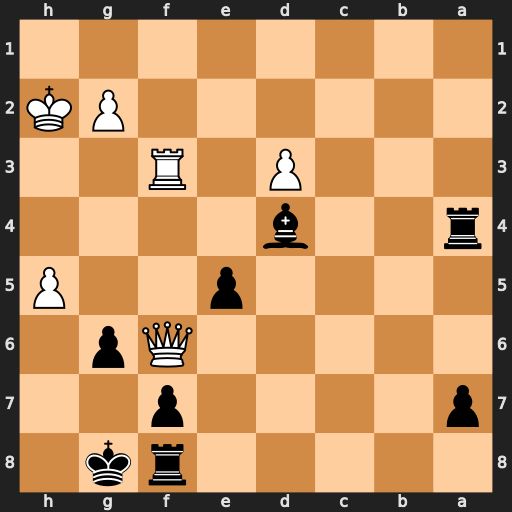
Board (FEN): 5rk1/p4p2/5Qp1/4p2P/r2b4/3P1R2/6PK/8
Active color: b
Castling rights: -
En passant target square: -
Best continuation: e4 Qe7 exf3